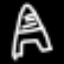
Label: The Eiffel Tower